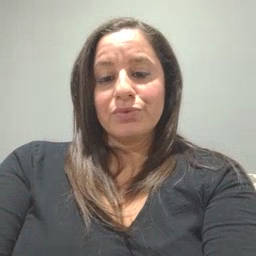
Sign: close